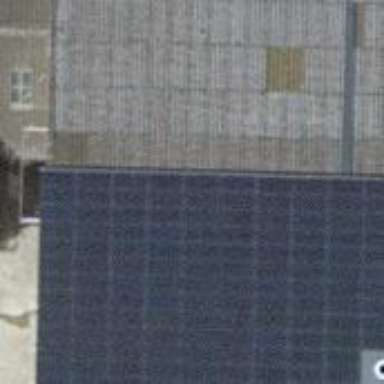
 consisting of solar photovoltaic panels."